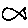
Label: fish